Aerial crown-view tile of a tropical tree (Barro Colorado Island, Panama), acquired 20250414:
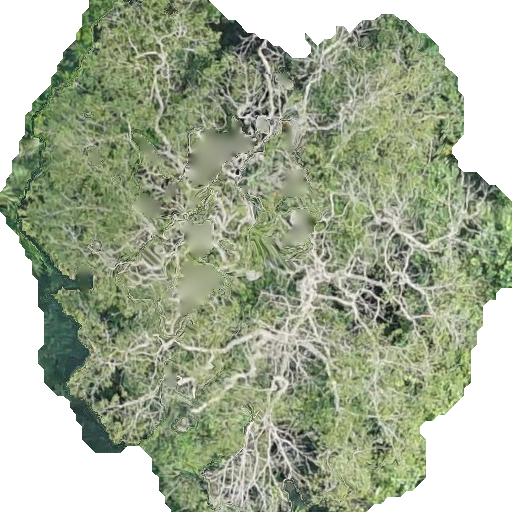
Species: Astronium graveolens
GBIF accepted scientific name: Astronium graveolens
Crown area: 305.716 m²